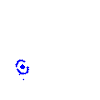
Particle: electron